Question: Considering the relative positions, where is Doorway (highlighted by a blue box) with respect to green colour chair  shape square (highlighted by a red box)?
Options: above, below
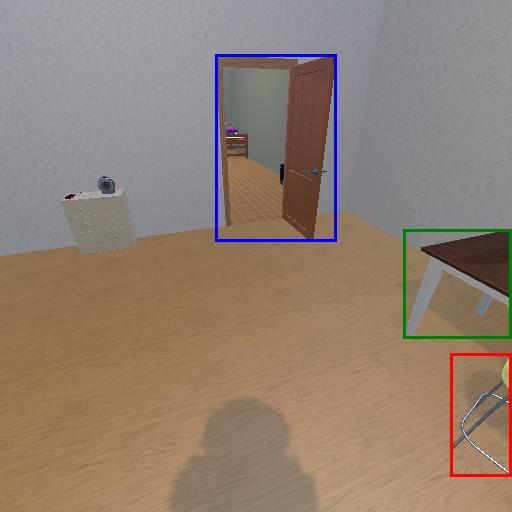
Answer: above